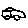
Label: car